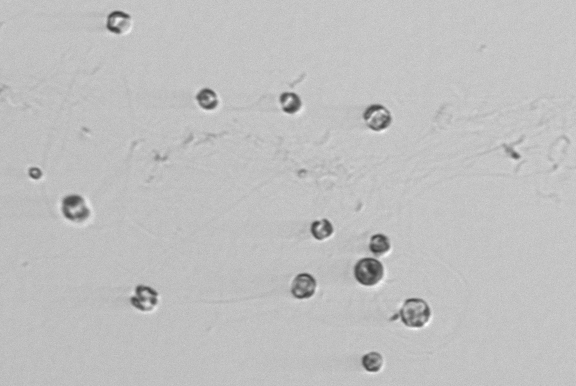
Label: Thalassiosira_sp_aff_mala